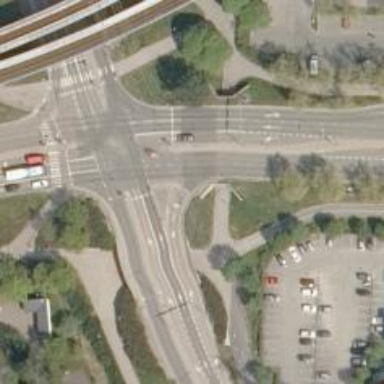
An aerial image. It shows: Secondary link road with asphalt surface.